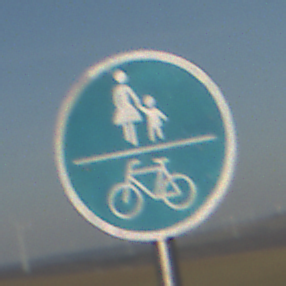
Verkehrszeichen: GemeinsamerGehUndRadweg
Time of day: MorningAfternoon
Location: Outdoor (Nature)
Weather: Clear
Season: Winter
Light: Natural